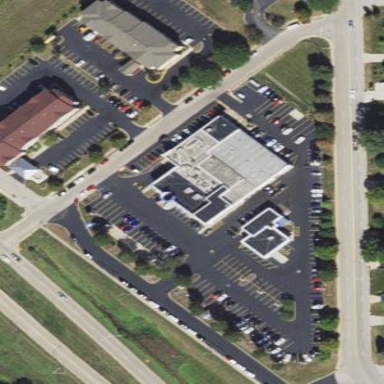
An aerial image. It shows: Retail building housing car shop.